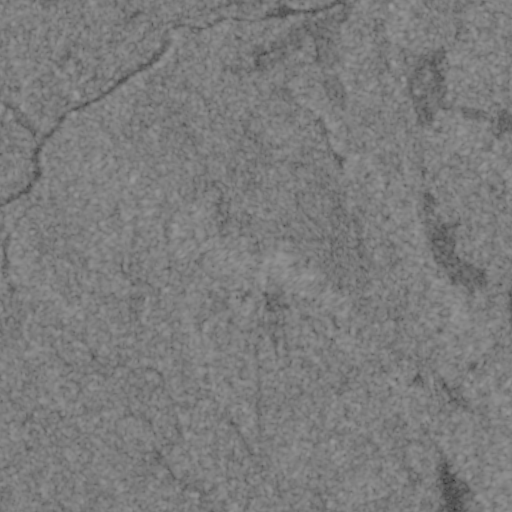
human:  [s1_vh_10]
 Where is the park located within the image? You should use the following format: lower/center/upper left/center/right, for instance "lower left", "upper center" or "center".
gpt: The park is located in the center right of the image.
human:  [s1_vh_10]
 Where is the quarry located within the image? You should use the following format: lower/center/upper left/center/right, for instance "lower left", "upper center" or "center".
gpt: The quarry is located in the upper left of the image.
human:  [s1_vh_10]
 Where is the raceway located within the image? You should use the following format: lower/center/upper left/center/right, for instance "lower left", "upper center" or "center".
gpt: The raceway is located in the upper center of the image.
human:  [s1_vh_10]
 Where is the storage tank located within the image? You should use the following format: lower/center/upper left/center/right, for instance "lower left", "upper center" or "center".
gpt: The storage tank is located in the upper right of the image.
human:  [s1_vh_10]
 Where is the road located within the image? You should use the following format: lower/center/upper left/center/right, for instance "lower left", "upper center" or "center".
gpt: There is no road in the image.

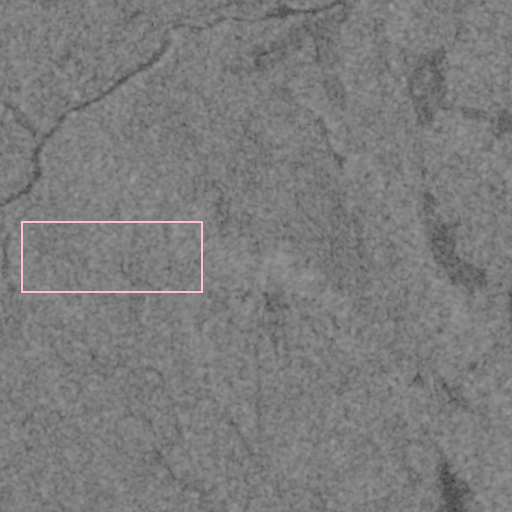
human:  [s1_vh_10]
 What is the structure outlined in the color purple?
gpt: There is no purple outline.
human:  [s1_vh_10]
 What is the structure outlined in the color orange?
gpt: There is no structure outlined in orange.